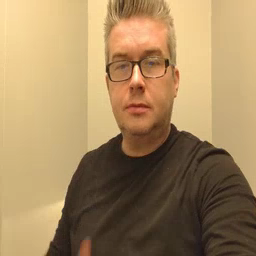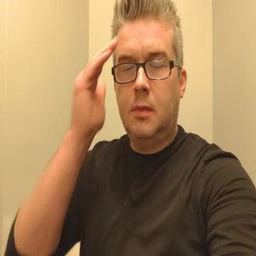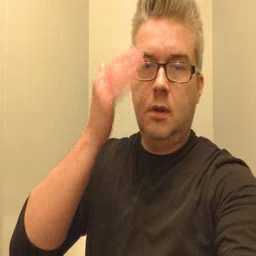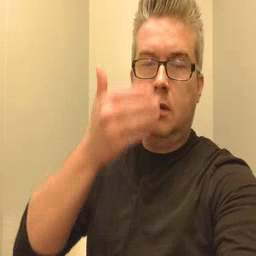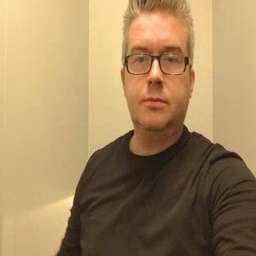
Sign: sleepy